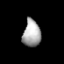
Tissue: prostate
Cell type: T cells
Senescence score: 0.3473
Nuclear area (px): 471
Mean DAPI intensity: 167.597